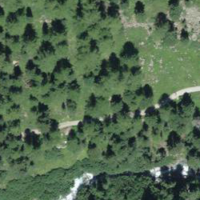
EUNIS habitat code: 43
Species observed at this site:
Melitaea diamina
Boloria titania